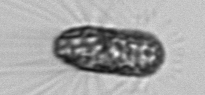
Label: Corethron_hystrix